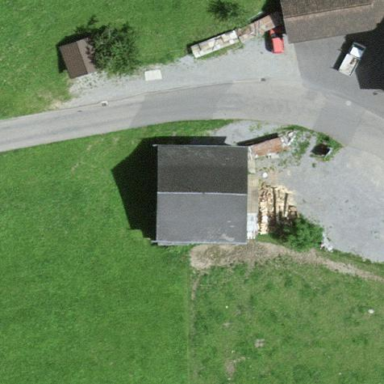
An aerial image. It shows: Gabled roof on farm auxiliary building.